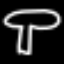
Label: mushroom